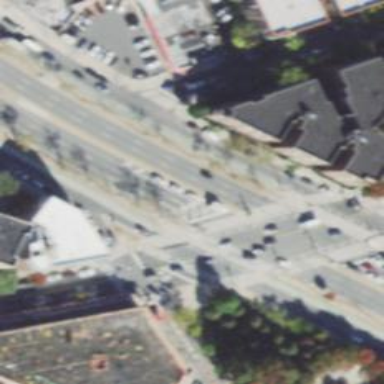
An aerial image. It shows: Traffic island located on footway.